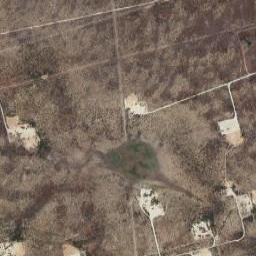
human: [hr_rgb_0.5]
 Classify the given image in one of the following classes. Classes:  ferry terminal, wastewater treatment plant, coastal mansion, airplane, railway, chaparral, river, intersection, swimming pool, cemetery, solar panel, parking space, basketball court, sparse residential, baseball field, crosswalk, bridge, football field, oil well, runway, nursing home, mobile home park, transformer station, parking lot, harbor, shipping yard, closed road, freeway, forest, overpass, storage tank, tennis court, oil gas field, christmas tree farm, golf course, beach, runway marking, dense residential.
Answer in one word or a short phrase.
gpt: oil gas field